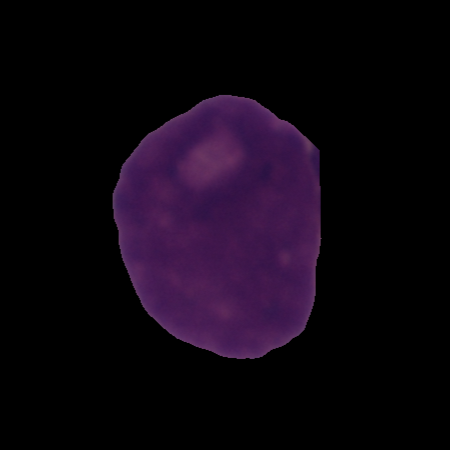
Label: cancer